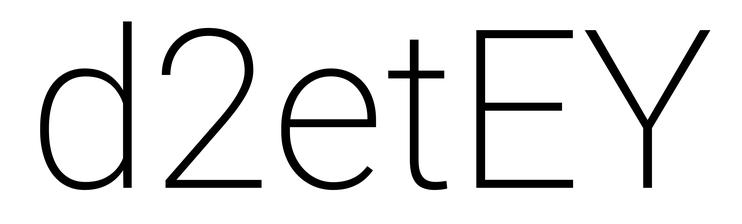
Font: Roboto_ExtraLight